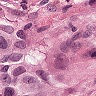
Metastatic tissue present: yes